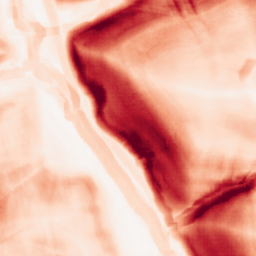
Category: morphological
Decomposition family: morphological_square
Decomposition parameters: operation: gradient
size: 10
Upsampling method: sinc_hamming
Upsampling parameters: scale: 2
kernel_size: 4
Upsampling scale: 2